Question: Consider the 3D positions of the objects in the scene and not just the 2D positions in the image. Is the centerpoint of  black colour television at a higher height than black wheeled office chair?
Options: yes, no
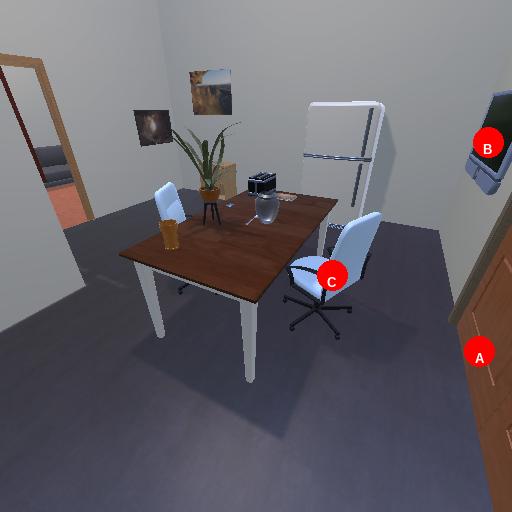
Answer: yes